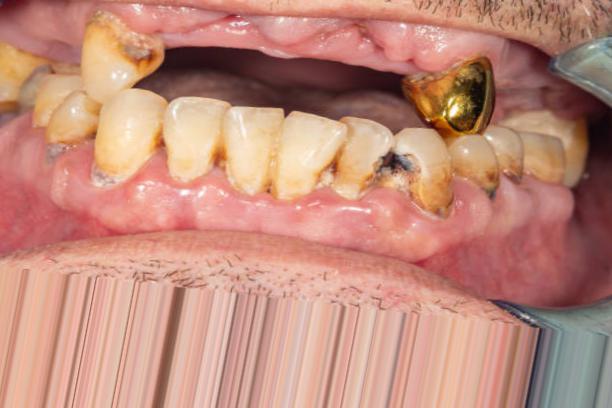
Condition: Caries